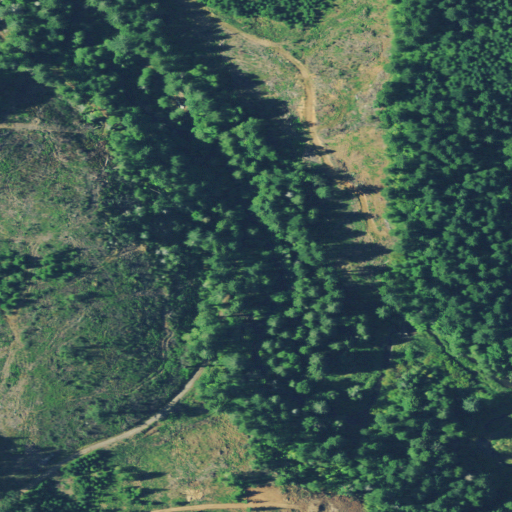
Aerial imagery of valley in Oregon named Moores Valley containing mixed forest, shrub, evergreen forest, and pasture